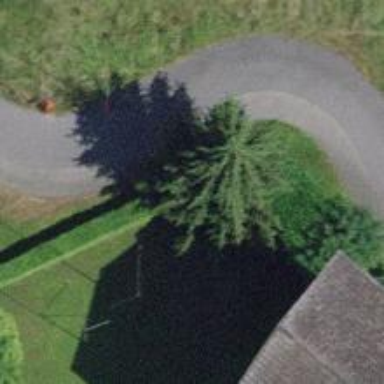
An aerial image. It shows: Sidewalk.